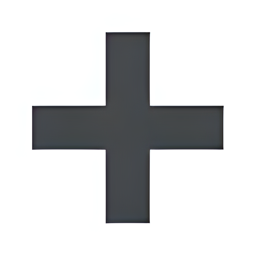
Name: heavy plus sign
Emoji: ➕
Group: Symbols
Sub-group: math